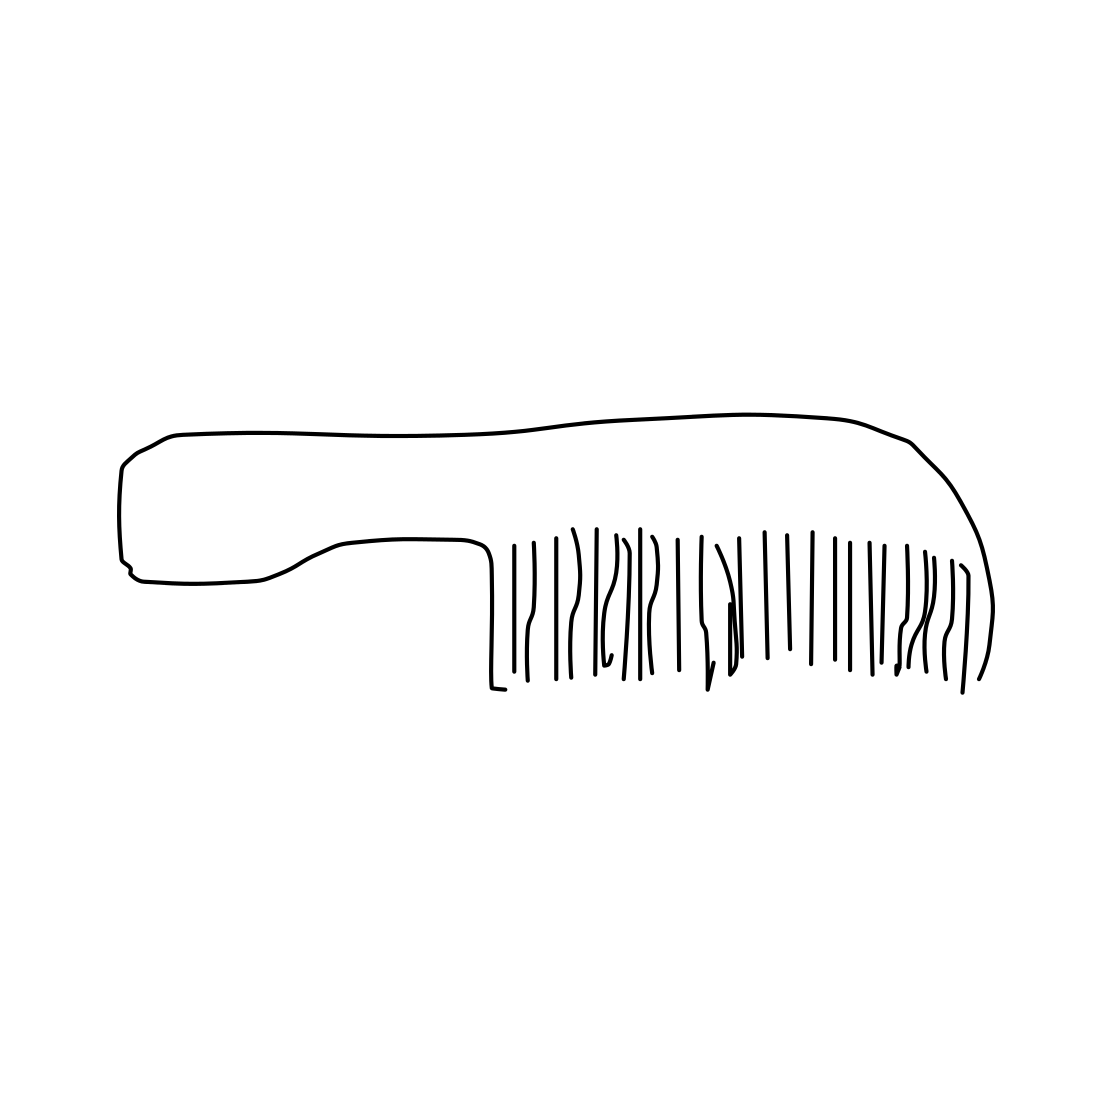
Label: comb